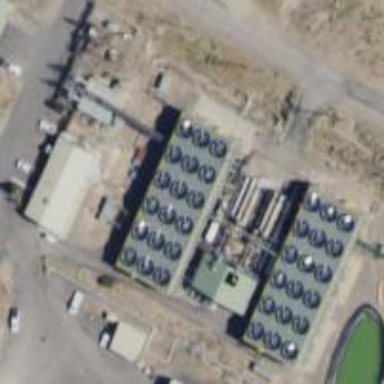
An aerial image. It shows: Generator powered by steam turbine.